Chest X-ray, AP view. Patient: 56 years old, sex F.
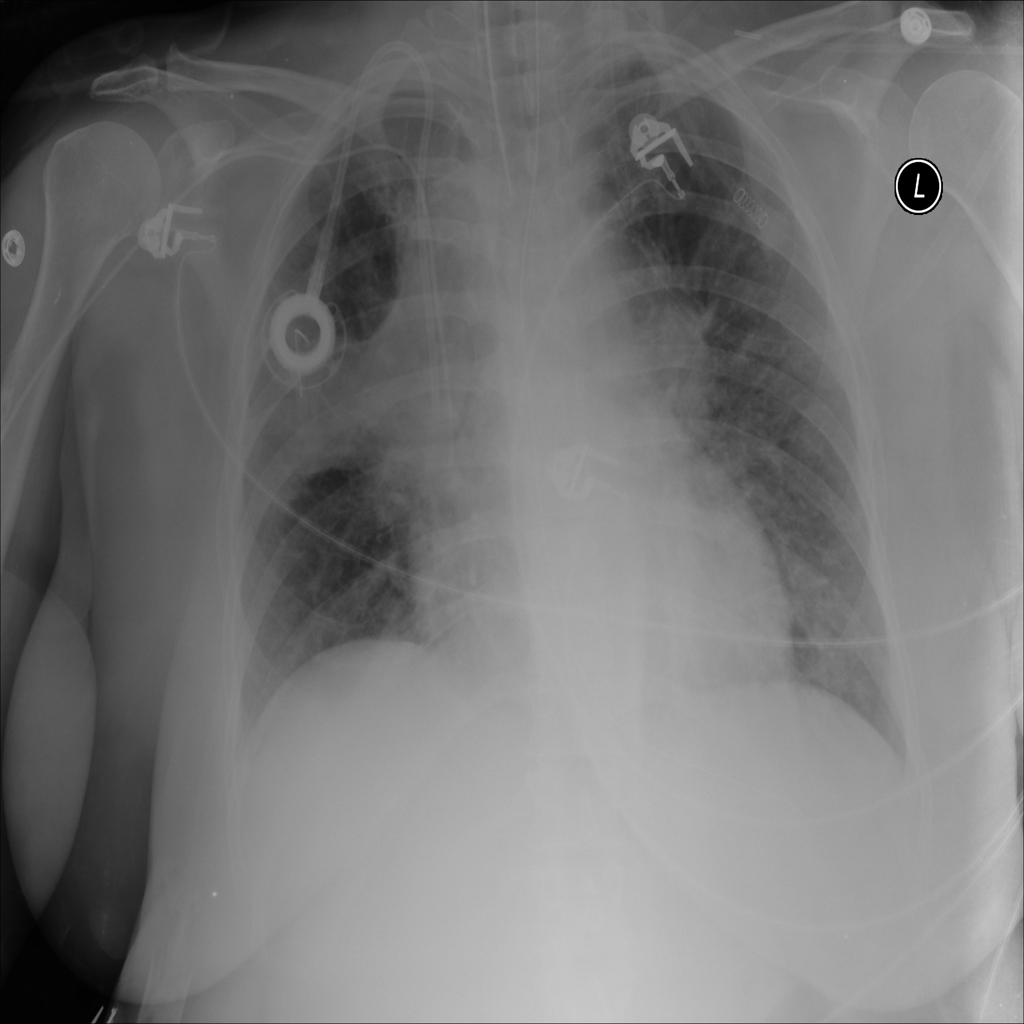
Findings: Atelectasis, Infiltration